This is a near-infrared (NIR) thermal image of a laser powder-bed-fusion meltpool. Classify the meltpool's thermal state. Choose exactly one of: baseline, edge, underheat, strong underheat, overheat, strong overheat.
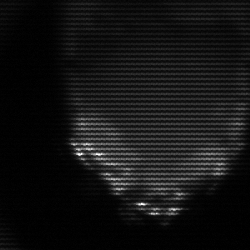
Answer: edge